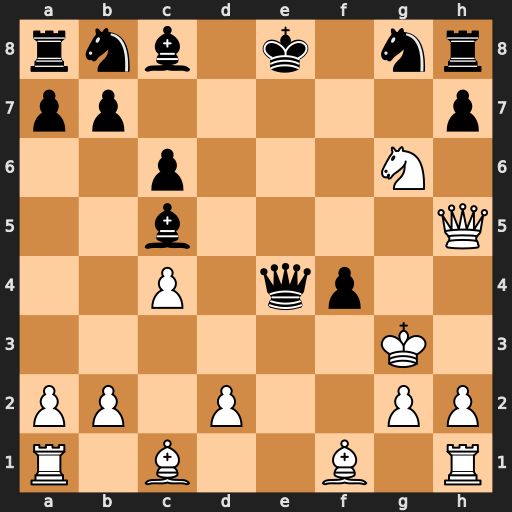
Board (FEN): rnb1k1nr/pp5p/2p3N1/2b4Q/2P1qp2/6K1/PP1P2PP/R1B2B1R
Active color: w
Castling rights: kq
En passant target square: -
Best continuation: Nxf4+ Kd7 Qxc5 Nf6 d3